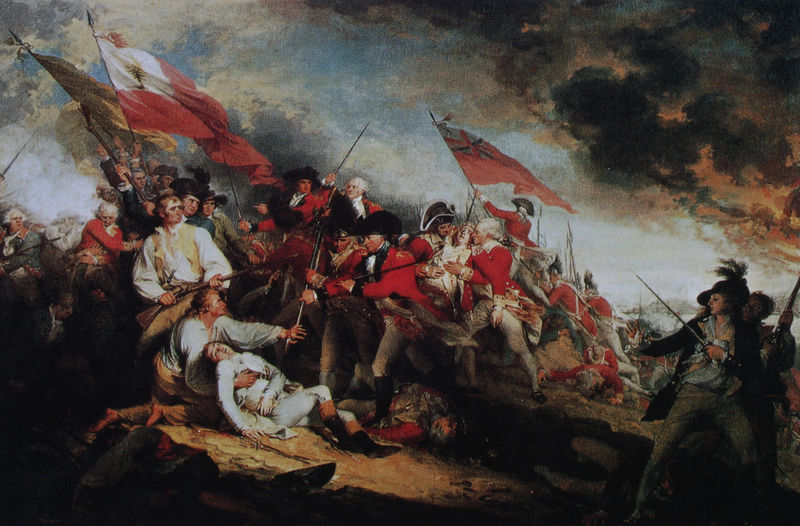
Titel: Tod des General Warren in der Schlacht bei Bunker's Hill, 17. Juni 1775
Künstler: John Trumbull
Standort: New Haven (Connecticut)
Institution: Yale University Art Gallery
Schlagwörter: angriff, berg, blau, dunkel, feder, felsen, feuer, gemälde, gewitter, gruppe, himmel, kampf, kämpfer, mann, meer, schatten, wasser, weiß, wolken, fluss, gelb, menschen, ocker, sand, see, stadt, abend, braun, frankreich, frau, grau, hell, hintergrund, hut, hüte, licht, männer, orange, schwarz, rot, wolke, malerei, hemd, hose, falten, federn, historie, stein, tod, tot, toter, erde, wind, qualm, rauch, land, england, anhöhe, pferde, bewölkt, perücke, düster, fahnen, fahne, fels, hang, amerika, krieg, schlacht, sturm, unwetter, wehen, historienbild, soldaten, homme, lichteinfall, liegend, weste, stürmen, blanc, noir, attacke, militär, revolution, schwert, schwerter, säbel, uniform, uniformen, waffen, chapeau, gemetzel, leichen, schwerte, soldat, tote, waffe, bürger, napoleon, degen, dreispitz, offizier, stiefel, armee, feldzug, heer, österreich, sterben, gewehr, hilfe, dramatik, krieger, general, historienmalerei, rouge, amerique, anglais, jeanne d'rc, himel, speere, flaggen, orage, kreig, gewehre, femme, empire, perücken, verwundet, mort, gefallene, arbre, soleil, ciel, contraste, peinture, gefallen, épée, infanterie, offiziere, schlachtfeld, verwundeter, sterbender, getroffen, abwehren, pierres, sterbend, perrücke, nuage, nuages, fahnenstangen, diagonale, huile, britisch, pulverdampf, bürgerkrieg, rocher, aurore, gefallener, fusil, bajonette, drapeau, colline, tableau, histoire, drapeaux, soldats, bottes, ansturm, malereis, bataille, veste, arme, guerre, hommes, lance, armeen, combat, spieße, noire, chapeaux, gewähr, geweht, armes, unabhängigkeit, martyr, sacrifice, angleterre, bataillon, kanada, uniforme, sol, miliz, officiers, uniformes, baionette, füsiliere, morts, delacroix, fusils, americain, cie tourmenté, etats unis, gahnen, historiendarstellung, lutte, parteien, sterbender mann, verteitigung, perruques, grenadiere, wilson, meurt, amerikanischer unabhängigkeitskrieg, gefallenen, unifrome, soulèvement, tragédie, épées, blessé, flammes, étendard, roches, blanches, blessés, baïonettes, baillonette, collline, bataille mort, indépendance, sessession, unabhängigkeitskrieg, fuils, chemises, mourir, bailonett